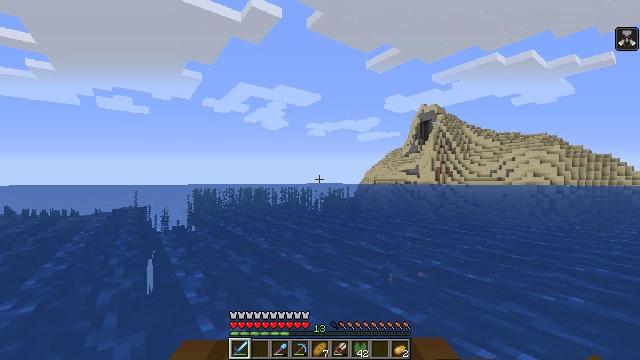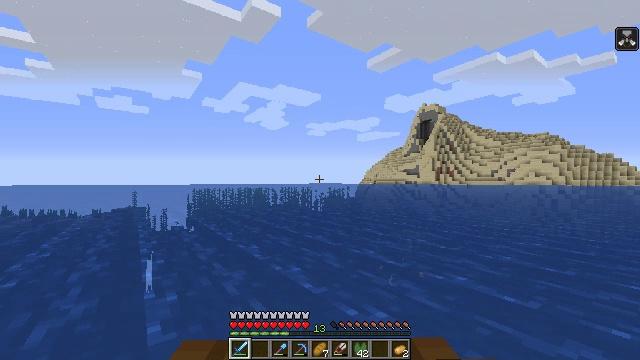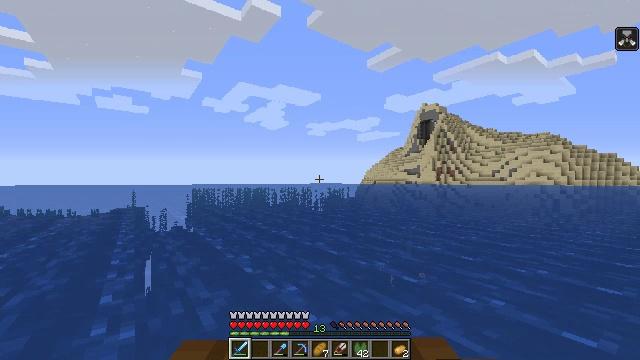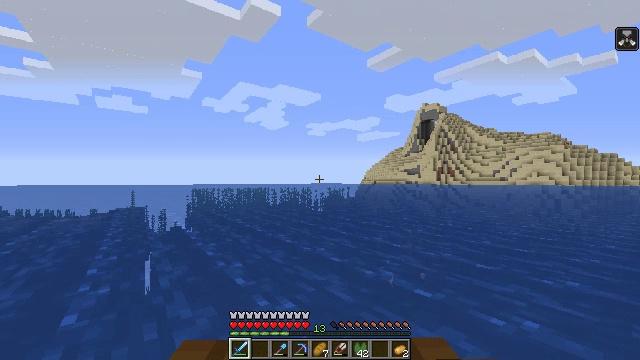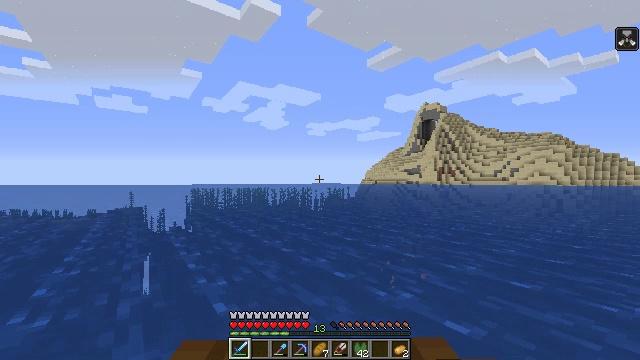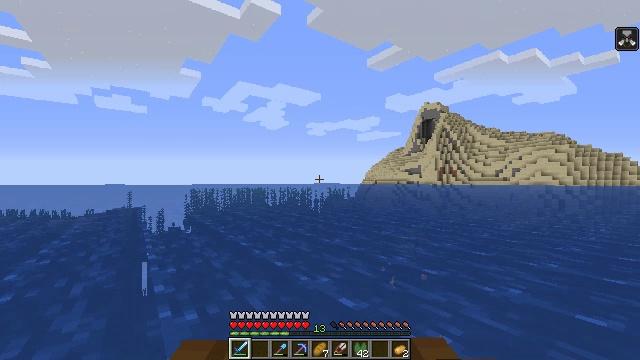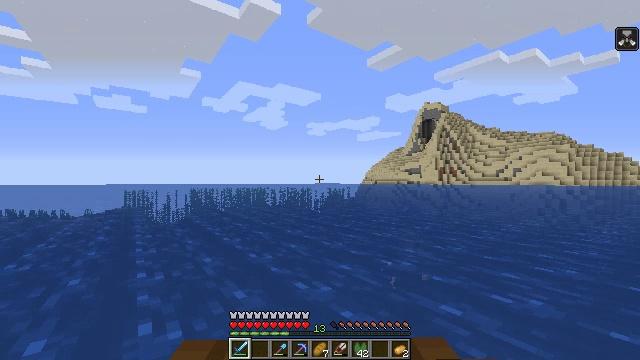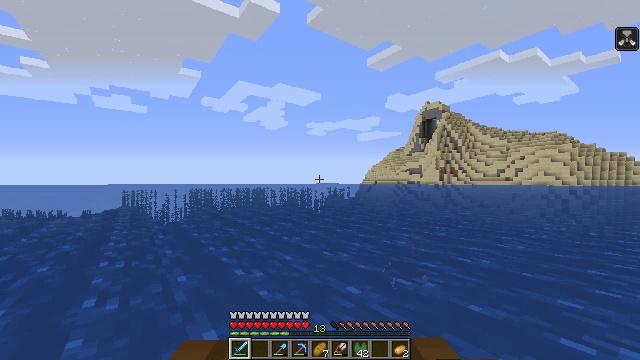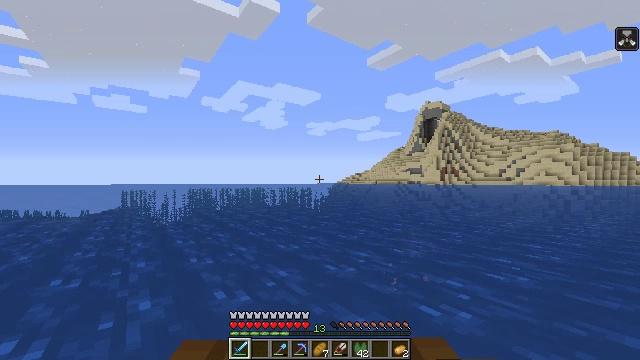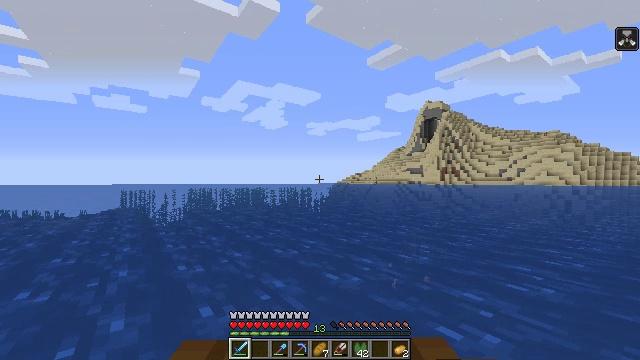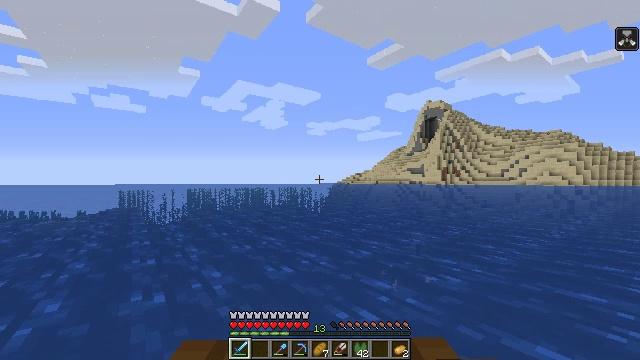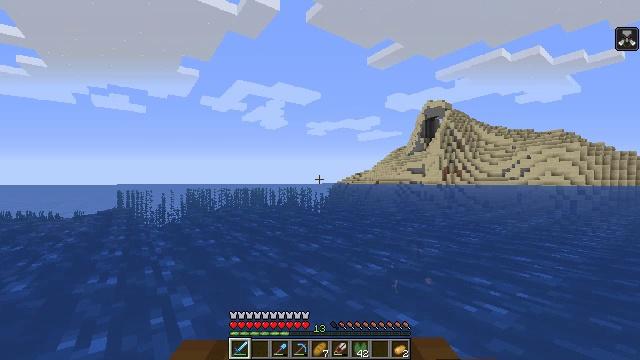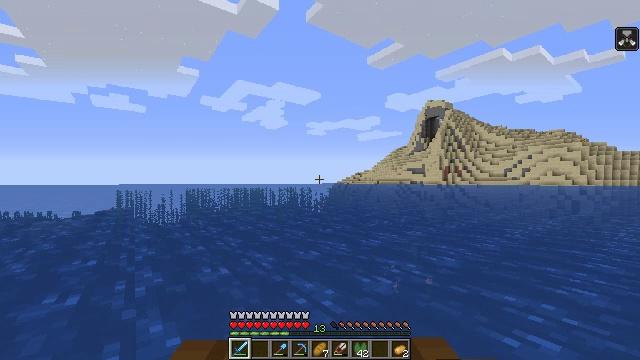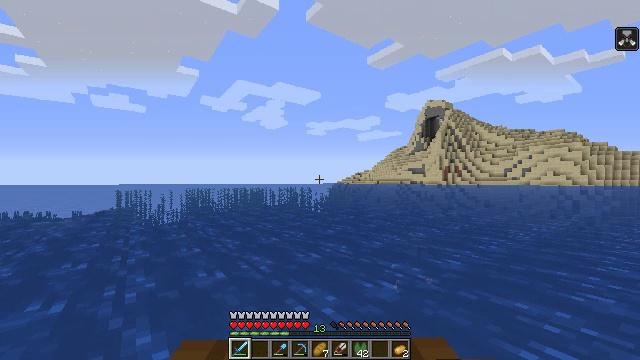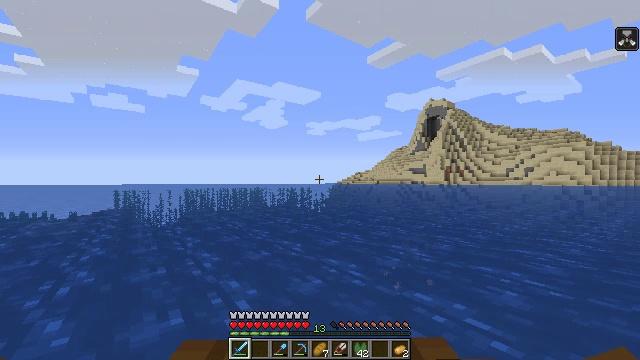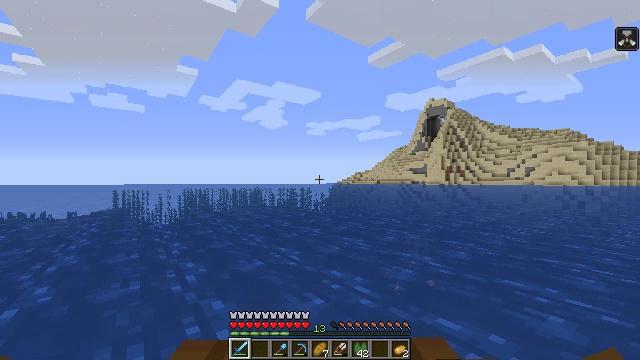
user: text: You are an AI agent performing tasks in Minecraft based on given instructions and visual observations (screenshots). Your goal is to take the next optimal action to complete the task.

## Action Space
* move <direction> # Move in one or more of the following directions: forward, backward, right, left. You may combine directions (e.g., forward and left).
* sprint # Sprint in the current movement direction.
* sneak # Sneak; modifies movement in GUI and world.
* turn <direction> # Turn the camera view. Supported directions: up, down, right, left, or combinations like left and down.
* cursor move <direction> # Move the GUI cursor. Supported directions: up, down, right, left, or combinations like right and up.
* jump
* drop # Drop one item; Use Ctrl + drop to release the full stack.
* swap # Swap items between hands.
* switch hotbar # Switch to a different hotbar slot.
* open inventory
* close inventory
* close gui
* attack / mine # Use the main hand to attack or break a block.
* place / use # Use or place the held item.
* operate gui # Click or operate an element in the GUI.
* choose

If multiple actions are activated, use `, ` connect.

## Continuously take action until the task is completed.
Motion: motion action
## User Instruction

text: Mine mossy stone bricks.
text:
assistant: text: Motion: move forward
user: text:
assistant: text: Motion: move forward
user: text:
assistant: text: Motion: move forward
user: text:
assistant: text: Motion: move forward
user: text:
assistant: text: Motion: move forward
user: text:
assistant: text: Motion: move forward
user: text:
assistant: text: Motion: move forward
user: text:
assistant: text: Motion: move forward
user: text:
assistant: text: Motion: move forward
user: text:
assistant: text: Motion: move forward
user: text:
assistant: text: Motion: move forward
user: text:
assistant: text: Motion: move forward
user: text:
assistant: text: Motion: move forward
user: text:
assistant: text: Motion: move forward
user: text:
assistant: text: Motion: move forward
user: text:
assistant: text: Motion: move forward, turn right and up
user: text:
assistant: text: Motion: move forward, turn right and up
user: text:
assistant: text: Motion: move forward, turn right
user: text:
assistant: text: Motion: move forward
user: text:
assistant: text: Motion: move forward, turn left and down
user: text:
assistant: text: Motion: move forward, turn right and down
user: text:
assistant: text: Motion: move forward, turn right and down
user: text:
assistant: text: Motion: move forward, turn left and down
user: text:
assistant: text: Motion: move forward, turn left and down
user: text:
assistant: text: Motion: move forward
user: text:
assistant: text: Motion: move forward
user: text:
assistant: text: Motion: move forward
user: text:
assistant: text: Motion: move forward
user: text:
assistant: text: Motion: move forward
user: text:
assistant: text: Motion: move forward